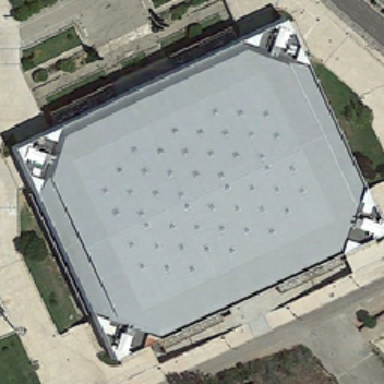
Some scattered green trees surround the rectangular gray central building .